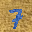
Label: 7